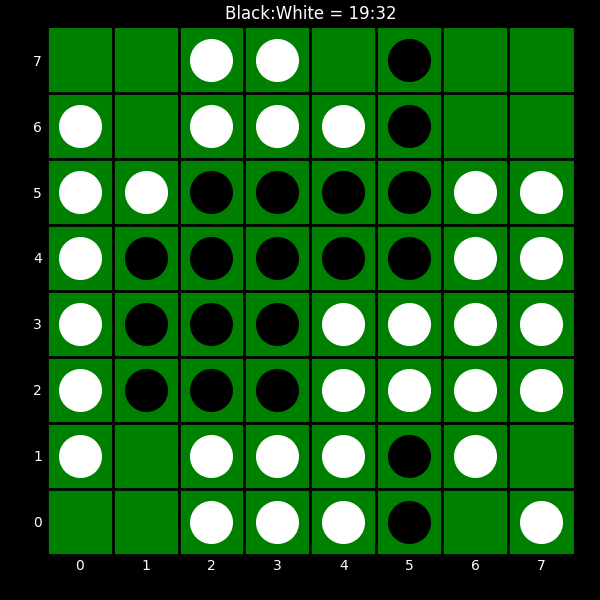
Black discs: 19
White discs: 32